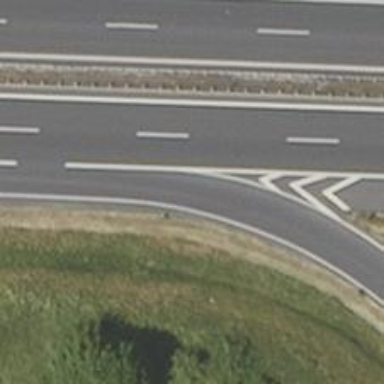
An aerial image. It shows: Asphalt motorway.